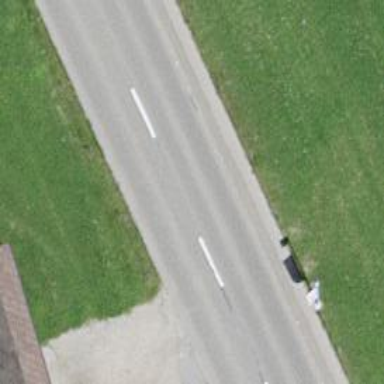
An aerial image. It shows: Primary highway with separate asphalt sidewalk.